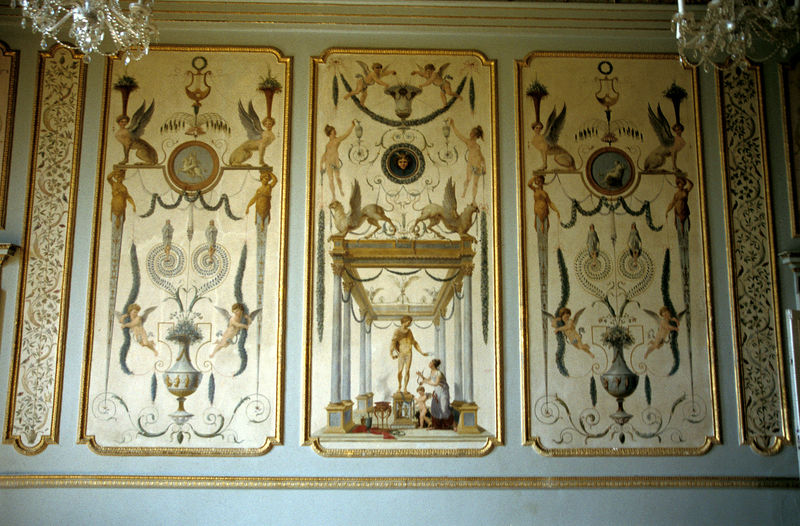
Titel: State Drawing Room, Wanddekoration
Künstler: Vincenzo Valdre
Standort: Stowe, Buckinghamshire
Institution: Stowe House
Schlagwörter: akt, blau, flügel, gemälde, gott, hand, held, himmel, mann, nackt, vogel, frauen, gelb, grün, menschen, ocker, blumen, frau, geste, grau, holz, lampen, licht, schmuck, schwarz, szene, säule, säulen, zimmer, blick, gebäude, schloss, tuch, beige, malerei, muster, ornament, wand, architektur, band, barock, diener, federn, rahmen, sockel, felder, vögel, zweige, auge, figur, gold, interieur, kelch, decke, drei, innen, kind, girlande, musik, renaissance, fliegen, kinder, kreis, rund, tondo, engel, engelchen, garten, putto, ranken, skulptur, statue, vase, hellblau, relief, bilder, bogen, flächen, farbe, klein, weis, rand, saal, figuren, dekoration, bordüre, jugendstil, weiblich, symmetrie, glanz, dekor, floral, ornamente, verzierung, wandgemälde, wandmalerei, kronleuchter, leuchter, lüster, stuck, vasen, edel, junge, fein, foto, fotografie, photographie, rechtecke, schimmer, katze, schild, antike, medaillon, orient, balustrade, zweig, umrahmung, groß, asien, scheibe, kreise, mythologie, altar, ranke, girlanden, photo, reihung, ecken, fragment, wandschmuck, wappen, wandbilder, schnörkel, jüngling, löwen, voluten, kristall, farbfoto, antik, mischwesen, fabelwesen, weihrauch, greif, antikisierend, baldachin, tempel, kassetten, altra, fresko, ähren, gottheit, harfe, kitsch, prunk, lyra, amor, bordüren, putten, bemalung, wandbild, leier, schief, putti, kelche, phantasie, dreifuss, verzierungen, laube, fresco, vertäfelung, standbild, zelt, dreiteilig, sphinx, sphynx, ägypten, tryptichon, kassette, harfen, groteske, okulus, wanddekoration, tabernakel, medaillons, wandverkleidung, tafeln, menshc, triptychon, grotesken, freske, sphingen, minnesang, engek, byzantinisch, ägypthen, täfelung, rundell, greife, bekleidet, flügelwesen, holztafeln, mensc, wandpaneel, sphinxe, wandmalereien, wandrelief, abgetrennt, sphinxen, spinx, hellbalus, harpien, katuschen, baldacin, grottesque, mhermen, rehmung, pompejanisch, medailons, leiher, lowen, vasn